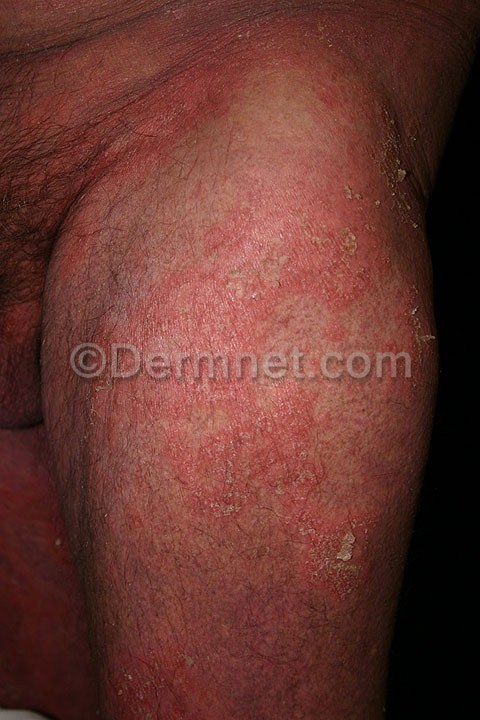
Disease: Psoriasis pictures Lichen Planus and related diseases